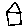
Label: house